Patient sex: M
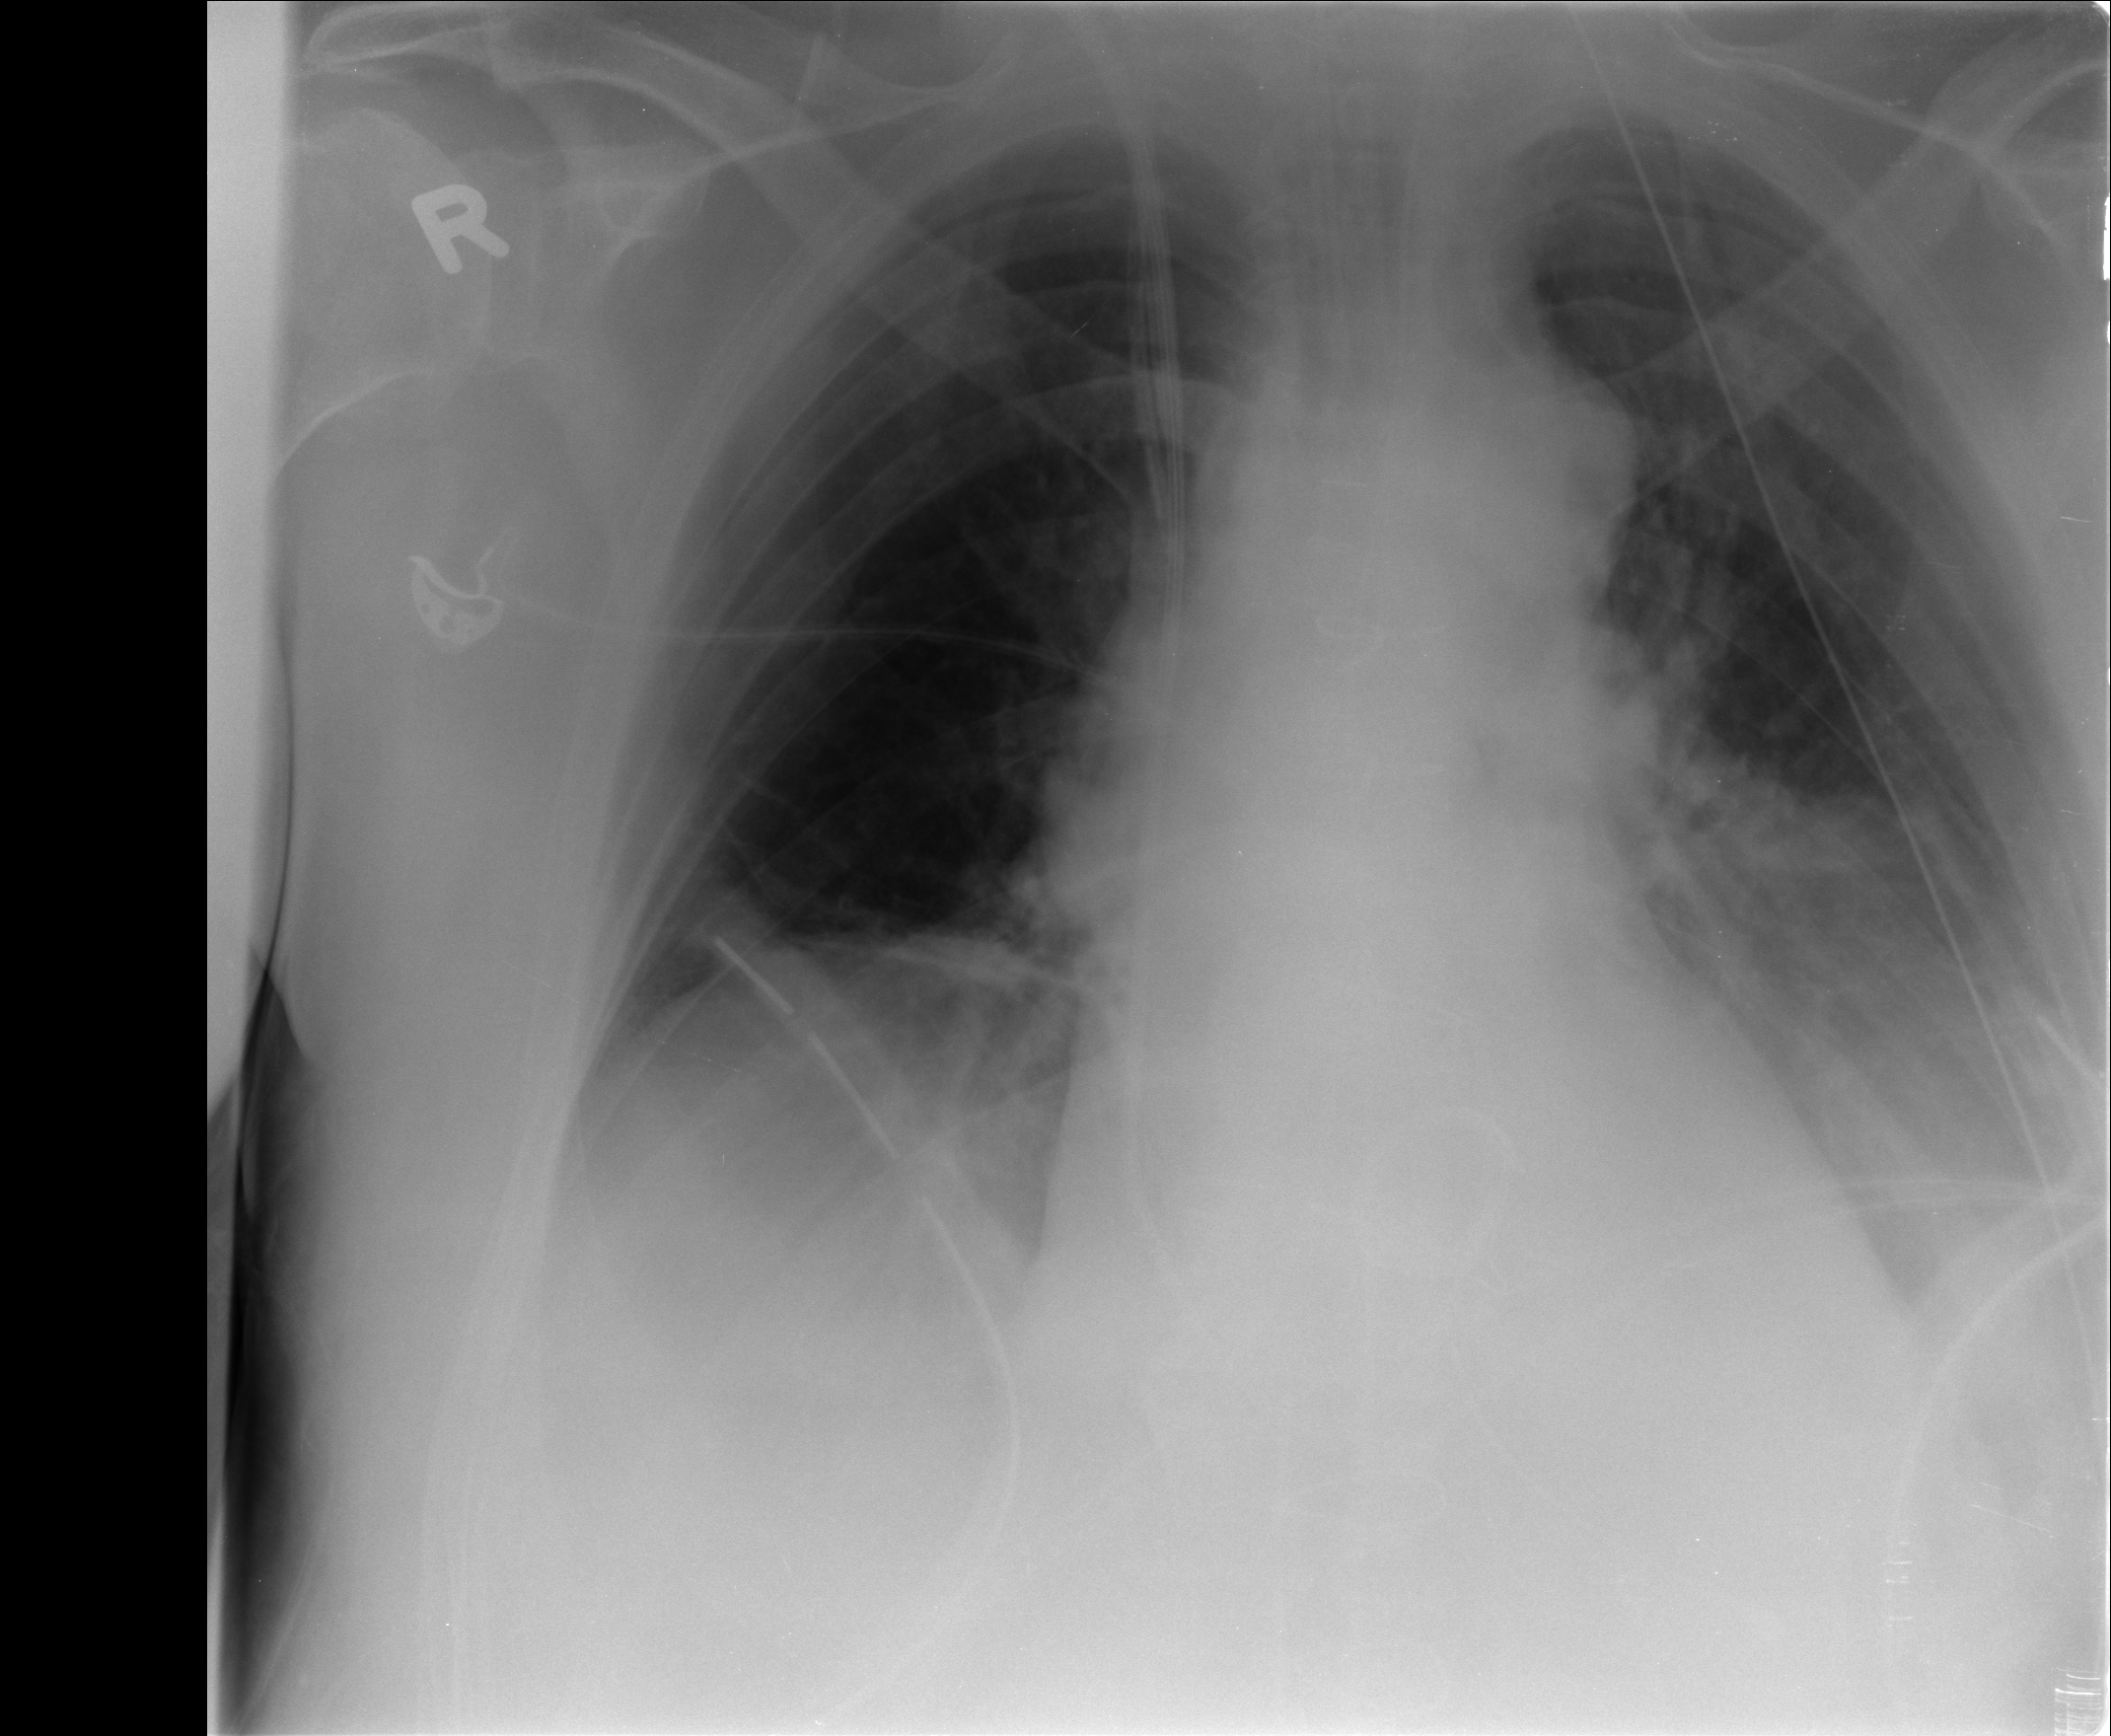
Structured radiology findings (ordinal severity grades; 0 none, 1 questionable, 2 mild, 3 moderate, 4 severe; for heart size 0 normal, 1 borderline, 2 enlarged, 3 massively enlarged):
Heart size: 2
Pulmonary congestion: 2
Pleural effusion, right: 1
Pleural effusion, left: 2
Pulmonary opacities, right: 0
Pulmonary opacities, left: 0
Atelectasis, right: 2
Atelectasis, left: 2